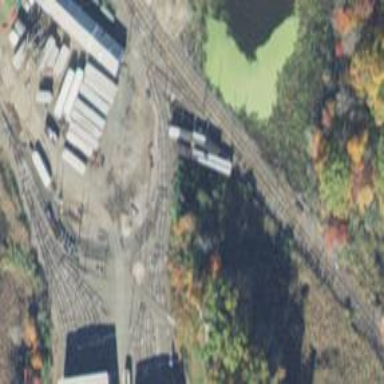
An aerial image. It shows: Preserved railway yard with electrified contact lines for rail service.